Question: Here is my regex:
'''
(?x)(?:[A-Za-z:_] | [\\xC0-\\xD6]| [\\xD8-\\xF6] | [\\xF8-\\x{2FF}] | [\\x{370}-\\x{37D}] | [\\x{37F}-\\x{1FFF}] | [\\x{200C}-\\x{200D}] | [\\x{2070}-\\x{218F}] | [\\x{2C00}-\\x{2FEF}] | [\\x{3001}-\\x{D7FF}] | [\\x{F900}-\\x{FDCF}] | [\\x{FDF0}-\\x{FFFD}] | [\\x{10000}-\\x{EFFFF}])
'''

Java refuses to compile it. It raises this exception:
'''
java.util.regex.PatternSyntaxException: Illegal hexadecimal escape sequence near index 68
^/((?:(?x)(?:(?x)(?:[A-Za-z:_] | [\xC0-\xD6]| [\xD8-\xF6] | [\xF8-\x{2FF}]...
^
'''
What's wrong?
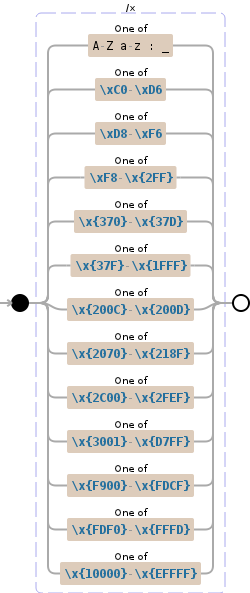
Answer: Here is how I solve my issue:
'''
String regex = "(?x)" +
"(?:" +
"[A-Za-z:_] |" +
"[\xC0-\xD6] |" +
"[\xD8-\xF6] |" +
"[\xF8-\u02FF] |" +
"[\u0370-\u037D] |" +
"[\u037F-\u1FFF] |" +
"[\u200C-\u200D] |" +
"[\u2070-\u218F] |" +
"[\u2C00-\u2FEF] |" +
"[\u3001-\uD7FF] |" +
"[\uF900-\uFDCF] |" +
"[\uFDF0-\uFFFD] |" +
"[-]" +
)";
'''
Thanks for your help guys.
Reference:
- <URL>